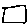
Label: square